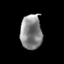
Tissue: prostate
Cell type: T cells
Senescence score: 0.3384
Nuclear area (px): 733
Mean DAPI intensity: 133.969